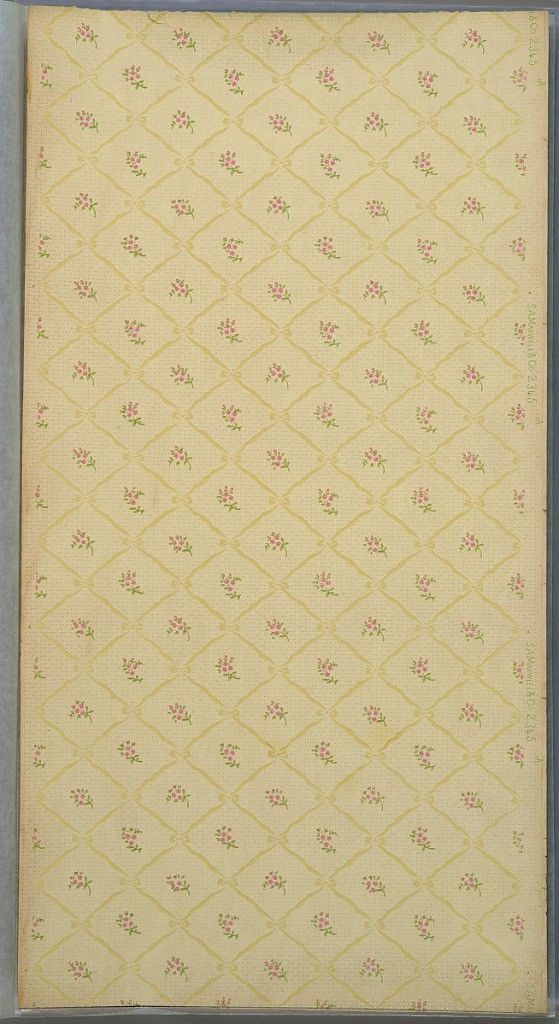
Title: Ceiling paper
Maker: Maxwell & Co., S.A., Chicago, Illinois, USA
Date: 1905–1915
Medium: Machine-printed paper, applied mica flakes
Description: On beige ground, trellis composed of tan ribbons with bows at interstices, filled with small pink flowers and green stems.